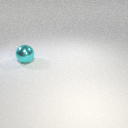
large cyan metal sphere